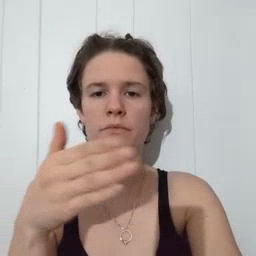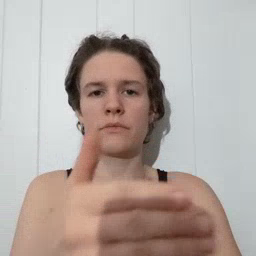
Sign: fish